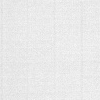
Atmospheric dust classification: dusty